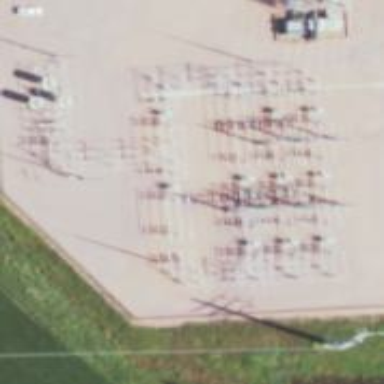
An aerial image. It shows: Switch used for power control.